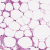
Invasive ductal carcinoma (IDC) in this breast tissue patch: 0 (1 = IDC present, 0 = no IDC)